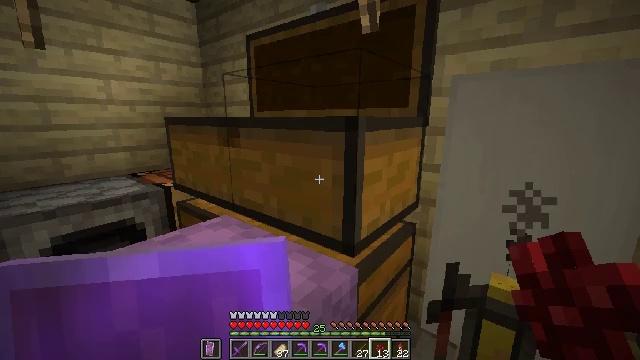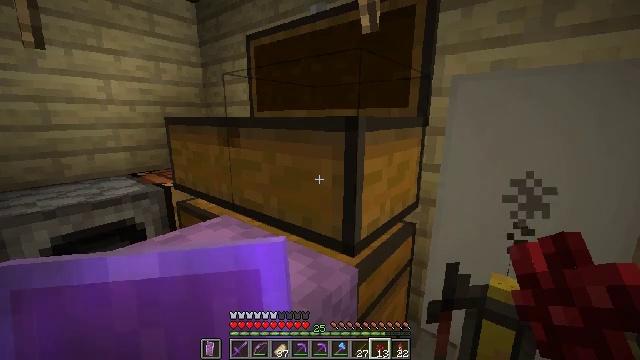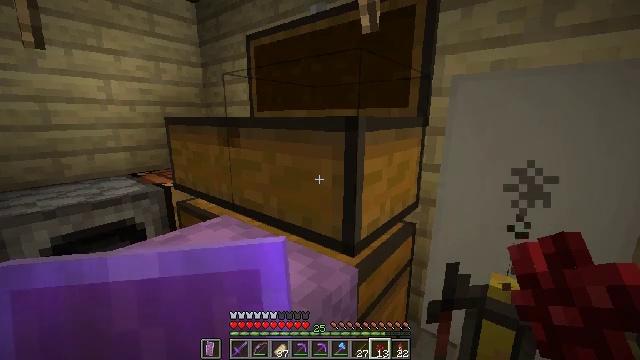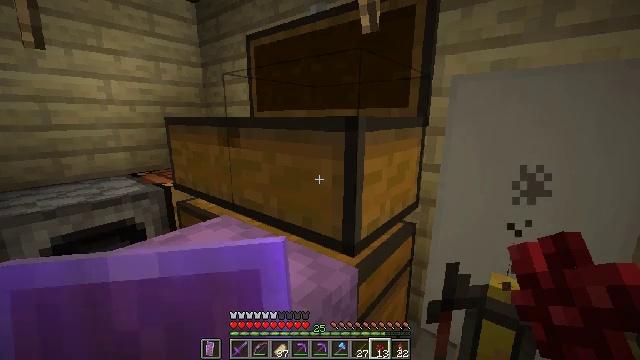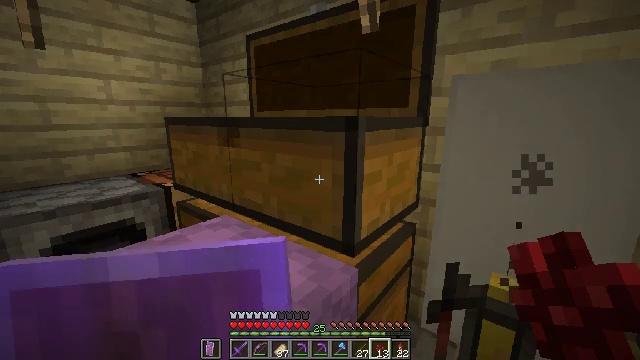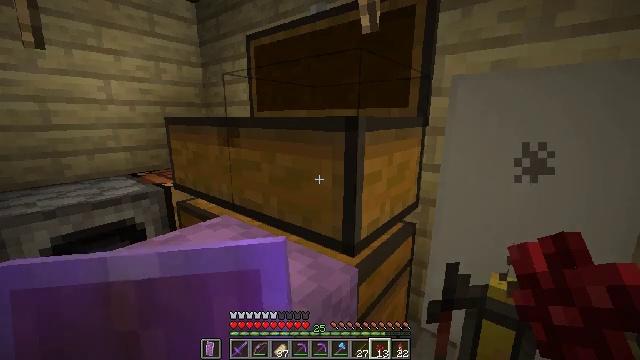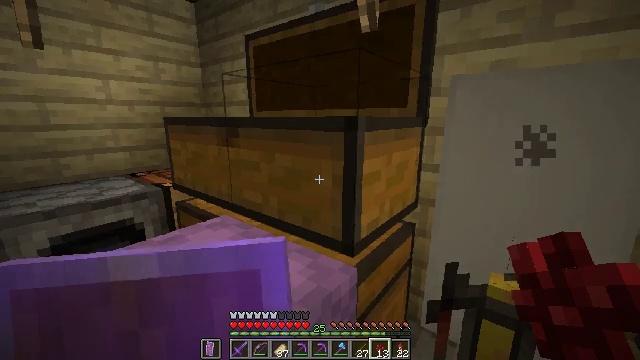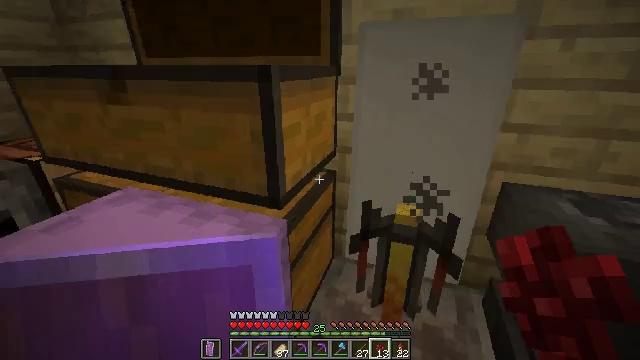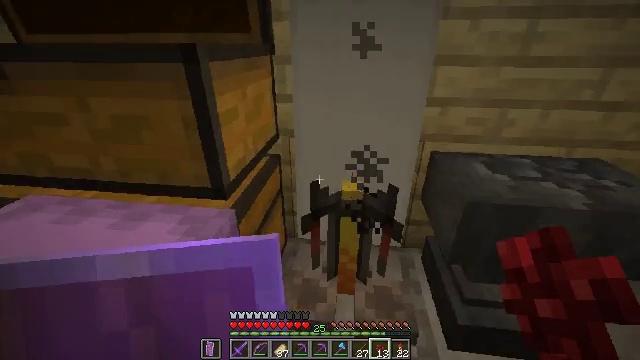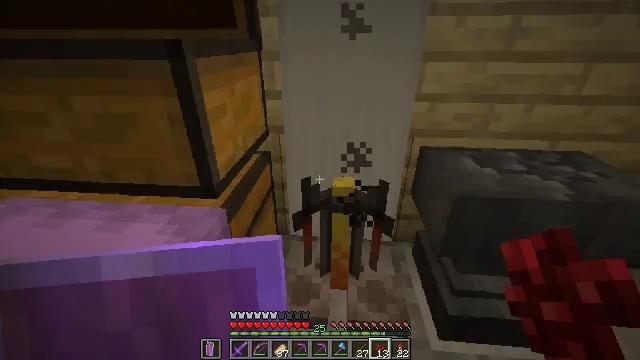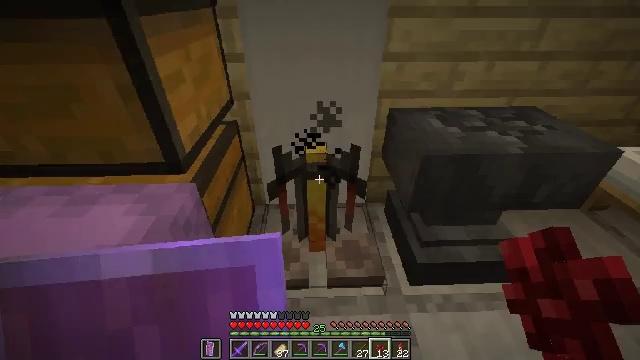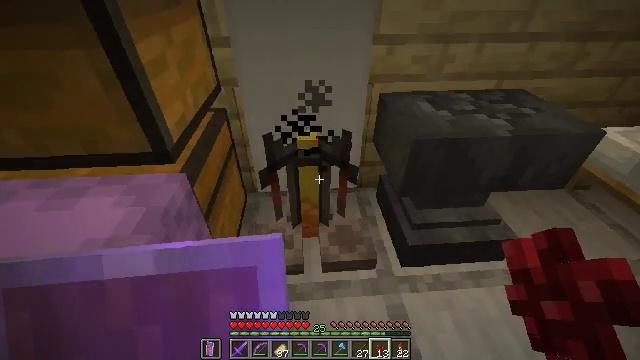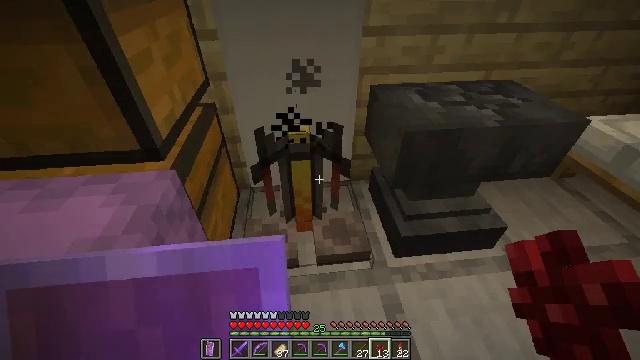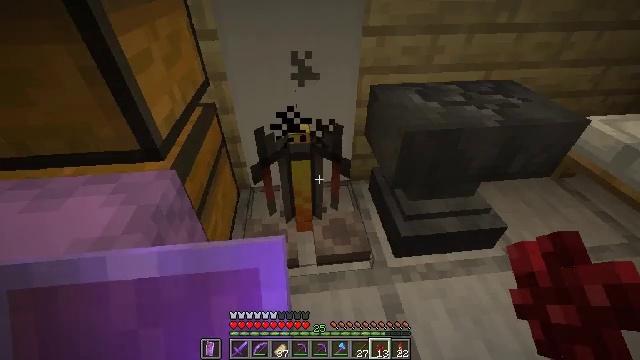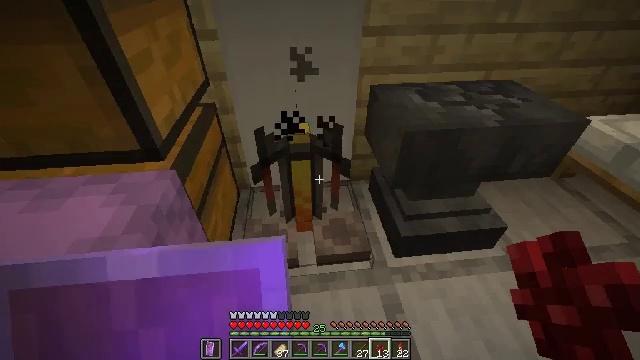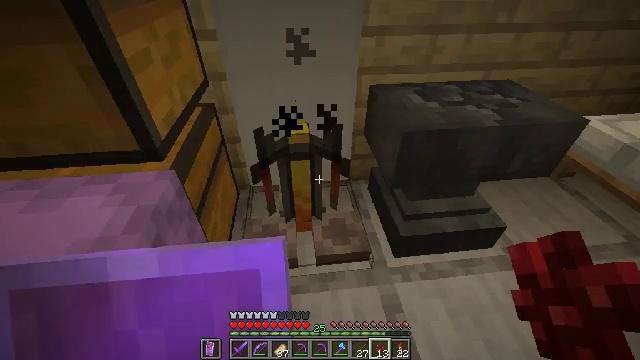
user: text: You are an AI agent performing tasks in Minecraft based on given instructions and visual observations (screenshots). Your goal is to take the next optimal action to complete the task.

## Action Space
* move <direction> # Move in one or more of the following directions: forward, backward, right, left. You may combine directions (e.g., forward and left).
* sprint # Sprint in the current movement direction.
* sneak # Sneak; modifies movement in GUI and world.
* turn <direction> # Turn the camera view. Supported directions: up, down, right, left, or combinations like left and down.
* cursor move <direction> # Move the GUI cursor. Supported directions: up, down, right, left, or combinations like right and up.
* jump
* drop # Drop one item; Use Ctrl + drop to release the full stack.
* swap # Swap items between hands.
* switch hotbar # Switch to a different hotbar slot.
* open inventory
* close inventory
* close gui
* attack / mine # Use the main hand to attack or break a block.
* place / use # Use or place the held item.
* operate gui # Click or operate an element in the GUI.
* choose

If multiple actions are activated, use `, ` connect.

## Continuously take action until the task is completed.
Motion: motion action
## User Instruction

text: Produce crimson planks using crimson stems.
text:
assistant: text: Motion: no_op
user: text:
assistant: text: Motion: no_op
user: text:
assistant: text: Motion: no_op
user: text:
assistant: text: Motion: no_op
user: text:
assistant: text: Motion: no_op
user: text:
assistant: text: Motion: no_op
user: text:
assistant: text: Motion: turn right and down
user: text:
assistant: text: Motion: turn right and down
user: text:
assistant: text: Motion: turn right
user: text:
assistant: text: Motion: turn right and down
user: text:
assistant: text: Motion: turn right and down
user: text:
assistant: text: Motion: turn right and down
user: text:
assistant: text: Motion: no_op
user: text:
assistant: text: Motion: no_op
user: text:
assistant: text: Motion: no_op
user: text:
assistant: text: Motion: no_op
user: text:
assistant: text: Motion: no_op
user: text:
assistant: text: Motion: no_op
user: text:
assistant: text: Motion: use / place
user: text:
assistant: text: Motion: use / place
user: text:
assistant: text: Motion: no_op
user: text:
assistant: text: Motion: no_op
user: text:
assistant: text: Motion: no_op
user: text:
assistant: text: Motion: no_op
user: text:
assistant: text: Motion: no_op
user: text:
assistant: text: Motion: no_op
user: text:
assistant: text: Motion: no_op
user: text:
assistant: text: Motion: no_op
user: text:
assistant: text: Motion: no_op
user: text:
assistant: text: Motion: no_op